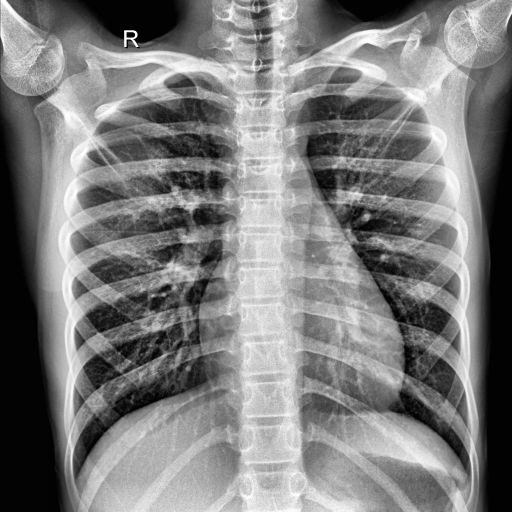
Finding: NORMAL